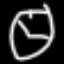
Label: clock